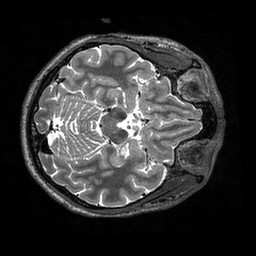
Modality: T2w
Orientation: axial
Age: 40
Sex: female
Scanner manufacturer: siemens
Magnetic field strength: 3 T
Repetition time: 3.2 s
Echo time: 0.564 s